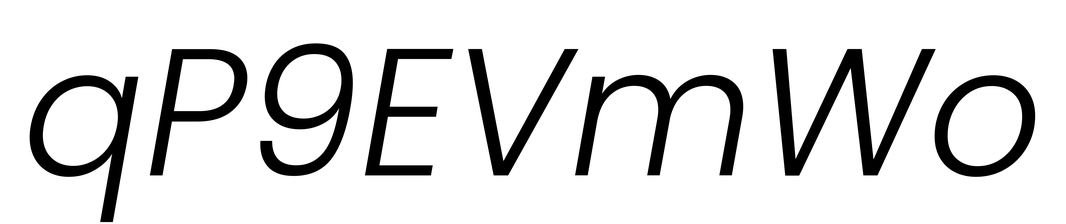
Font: Poppins-LightItalic